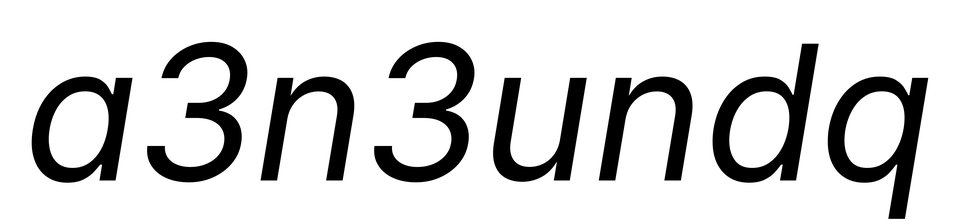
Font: Inter-Italic_Italic